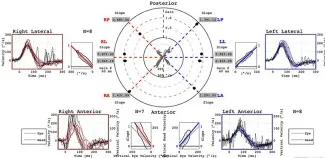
Postoperative vHIT shows that the decrease in VOR gain in the right PSC remained unchanged, but the decrease in VOR gain in the right LSC improved (B). Both preoperatively and postoperatively, vHIT shows normal VOR gain in the right ASC with no change (A, B). VHIT, video head impulse test; VOR, vestibulo-ocular reflex; LSC, lateral semicircular canal; PSC, posterior semicircular canal; ASC, anterior semicircular canal.
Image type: chart (chart)